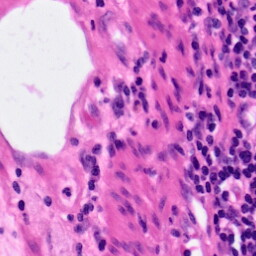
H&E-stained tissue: Pancreatic